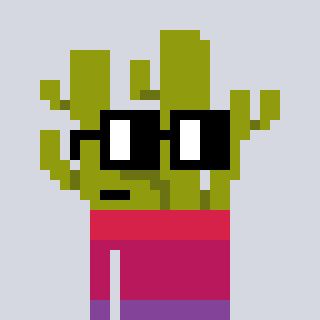
a pixel art character with square black glasses, a cactus-shaped head and a purple-colored body on a cool background